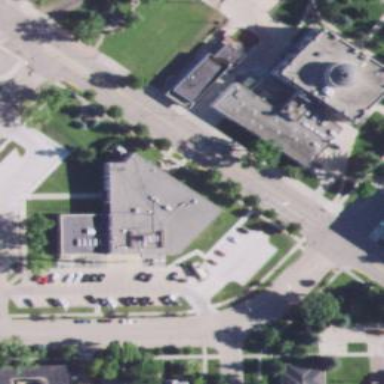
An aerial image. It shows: Public building serving as police station.